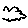
Label: cloud